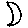
Label: moon